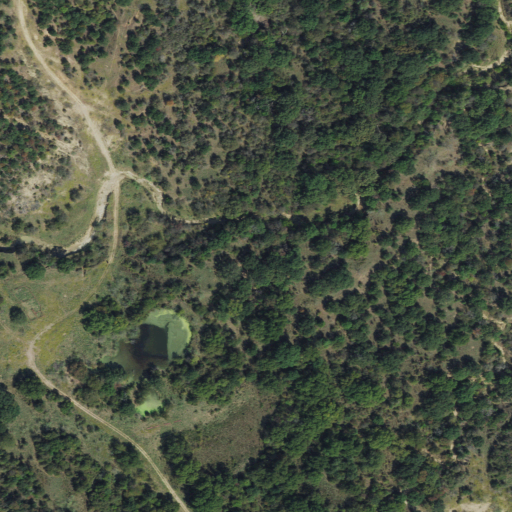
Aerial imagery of valley in Texas named Davis Hollow containing deciduous forest and grassland